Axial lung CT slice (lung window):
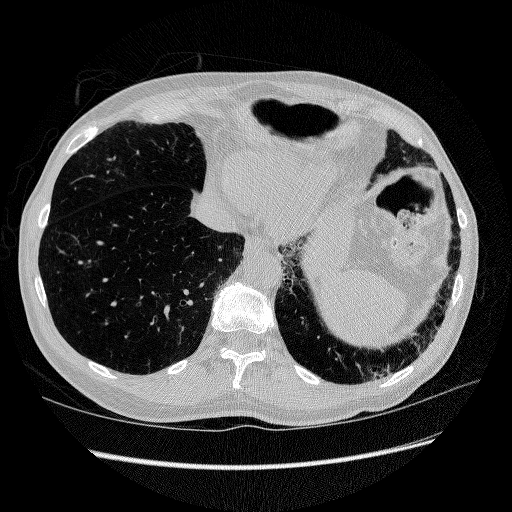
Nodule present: no